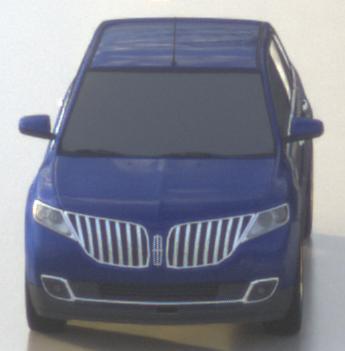
Make: Lincoln
Model: MKX
Detailed model: Gen. 1 CD3
Model produced from: 2010
Model produced until: 2015
Doors: 5
Color: blue
Road condition: wet road
Daytime: morning or afternoon
Contrast: medium contrast